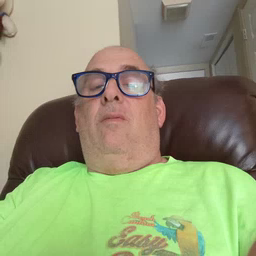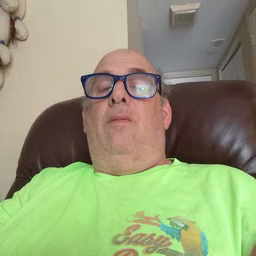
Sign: hear